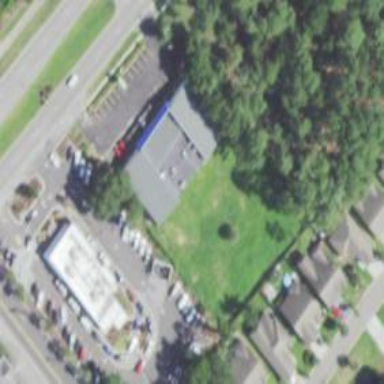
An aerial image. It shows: Commercial building.